Question: this is the heatmap of the question. Each task can only be assigned to one person, and each person can only be assigned one task. How to allocate to maximize total profit? (all profits are multiples of ten), and output the maximum profit.
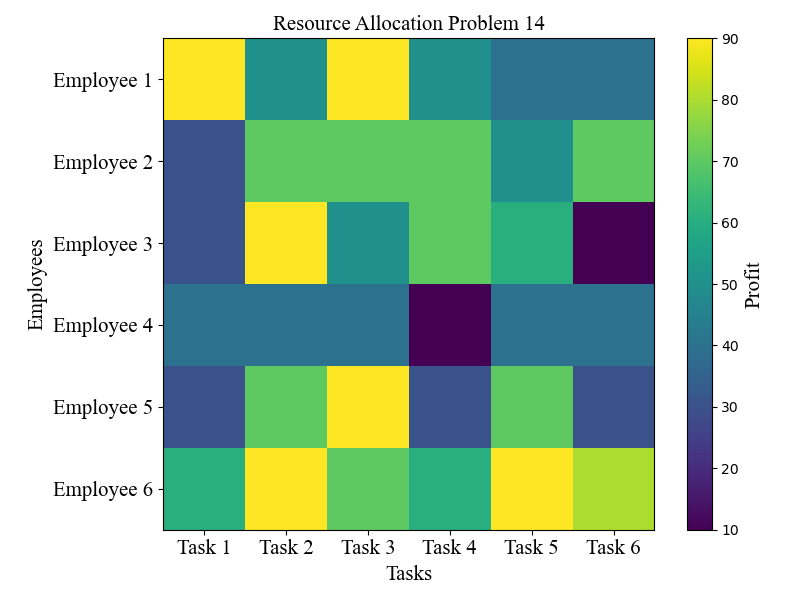
Answer: 470